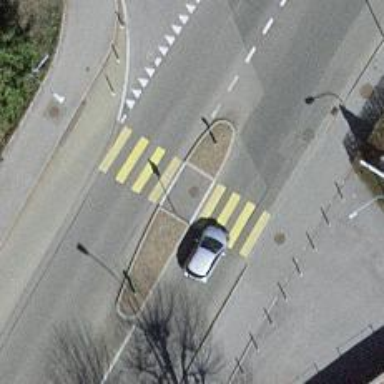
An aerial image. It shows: Zebra crossing with crossing island.